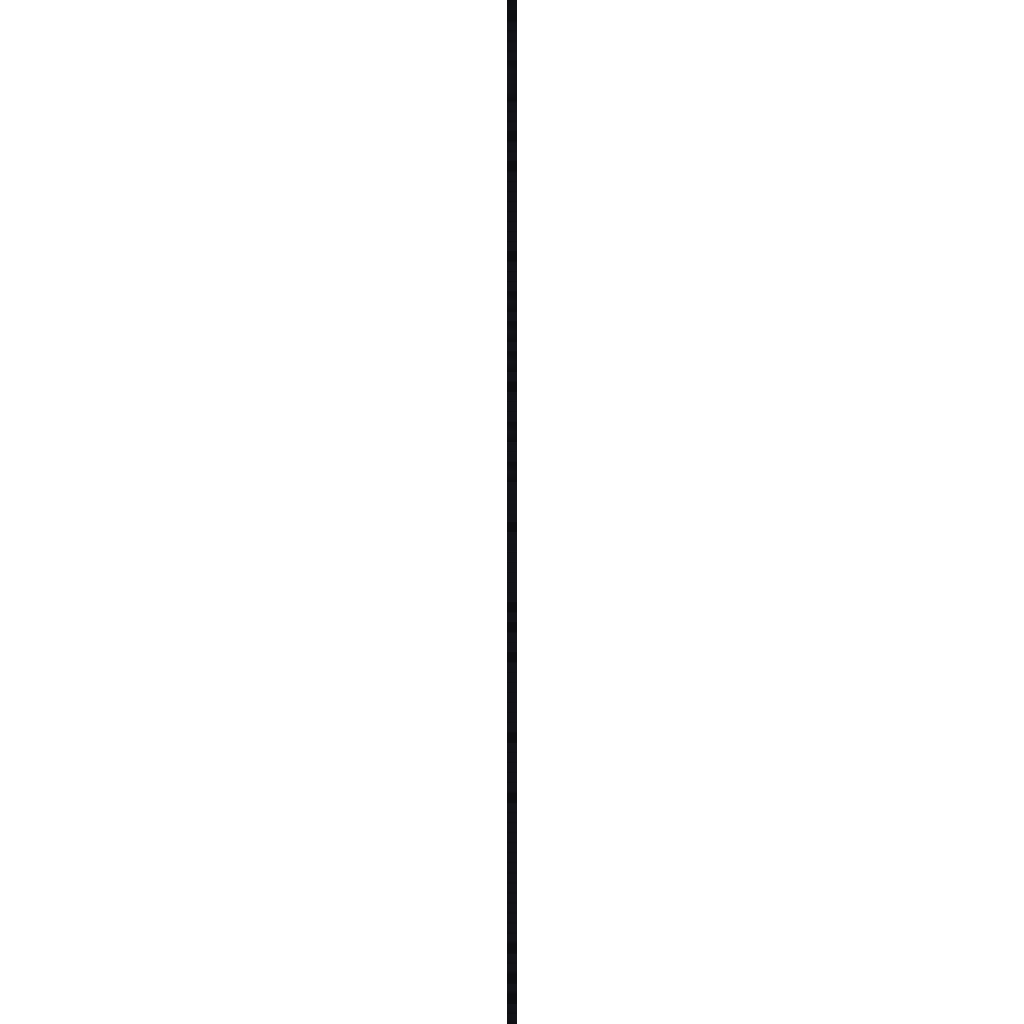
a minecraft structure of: Minecraft Creeper Man